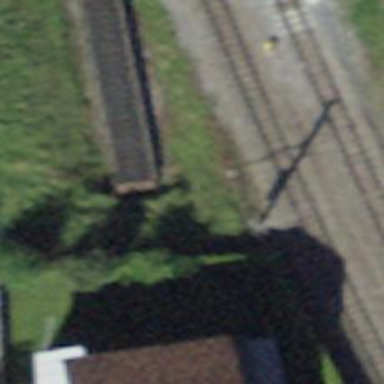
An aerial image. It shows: Railway buffer stop.